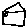
Label: house